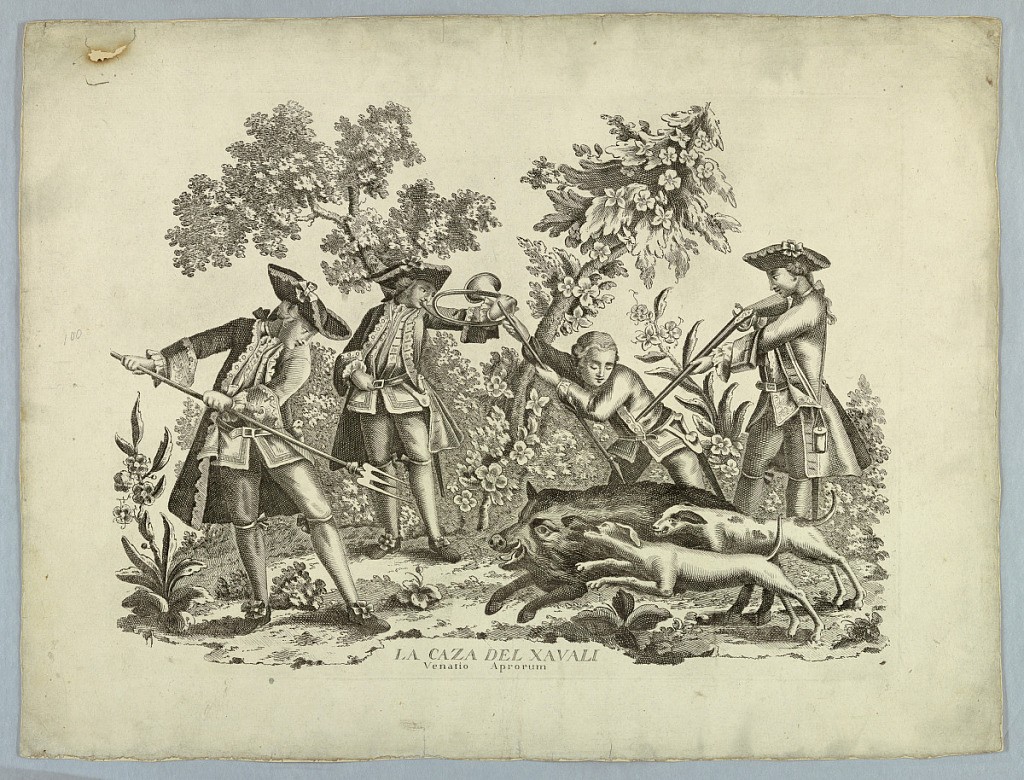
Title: A Boar Hunt
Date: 1750–1800
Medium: Etching on paper, mounted
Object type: Print
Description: A boar, running from right, is pursued by dogs and attacked by three men with a spear, a gun, and a fork-like weapon. Another man blows a bugle. In landscape with trees. Bottom center: "LA CAZA DEL XAVALI / Venatio Aprorum".